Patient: sex M, age 38
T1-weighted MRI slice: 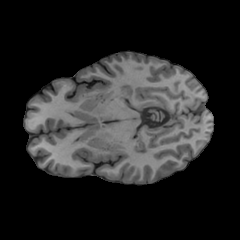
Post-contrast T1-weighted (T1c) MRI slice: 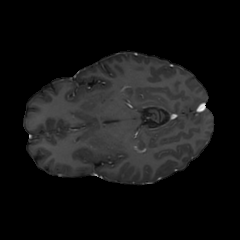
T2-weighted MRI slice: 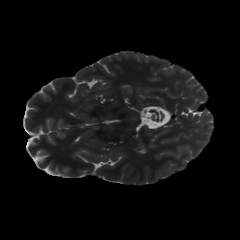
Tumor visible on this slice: no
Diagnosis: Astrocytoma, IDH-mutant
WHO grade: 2